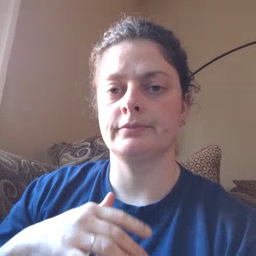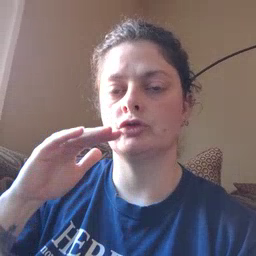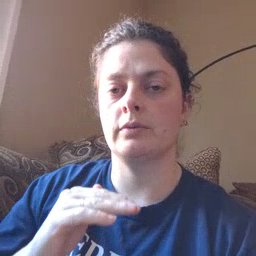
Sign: child